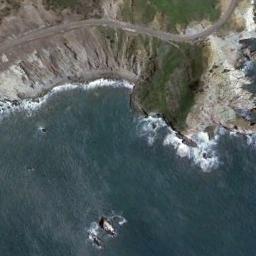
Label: beach